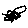
Label: hexagon